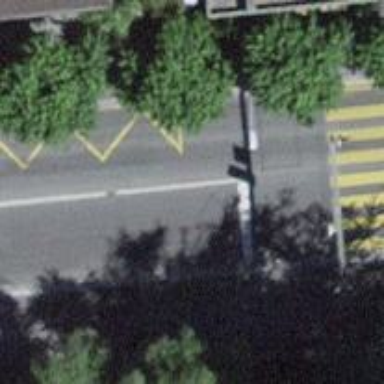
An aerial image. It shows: Road with traffic signals.